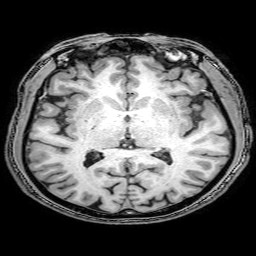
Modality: T1w
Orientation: coronal
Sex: male
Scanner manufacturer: philips
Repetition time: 0.008171 s
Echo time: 0.00374 s